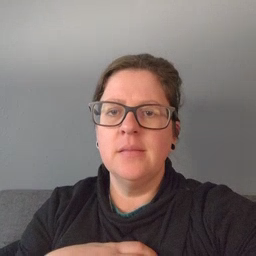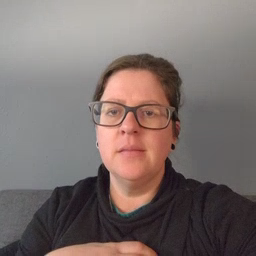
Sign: feet